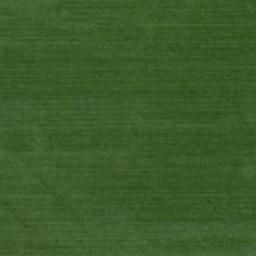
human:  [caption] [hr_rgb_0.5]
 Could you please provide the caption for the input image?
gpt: This meadow has dense grasses which speared out buds and a horizontal striped texture .

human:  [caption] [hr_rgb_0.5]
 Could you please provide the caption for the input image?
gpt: There is a tree and a house in the grass .

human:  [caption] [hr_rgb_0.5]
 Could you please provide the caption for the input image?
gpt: There are some thin lines in the meadow .

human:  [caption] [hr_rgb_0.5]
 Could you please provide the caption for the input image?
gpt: A large lush green meadow covered with green grass .

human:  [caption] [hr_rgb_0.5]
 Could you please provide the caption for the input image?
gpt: A green and smooth meadow with many green grass .